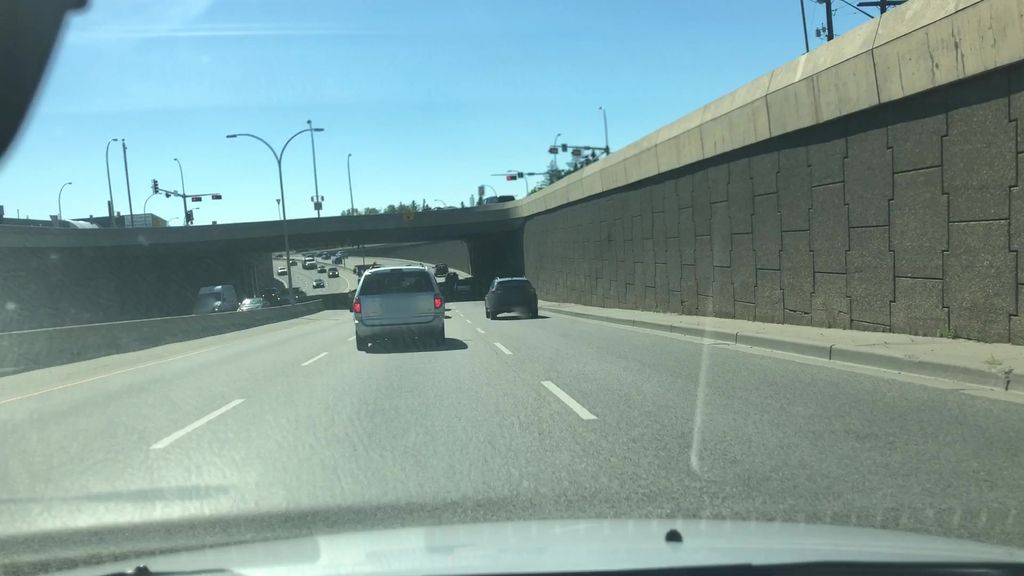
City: edmonton